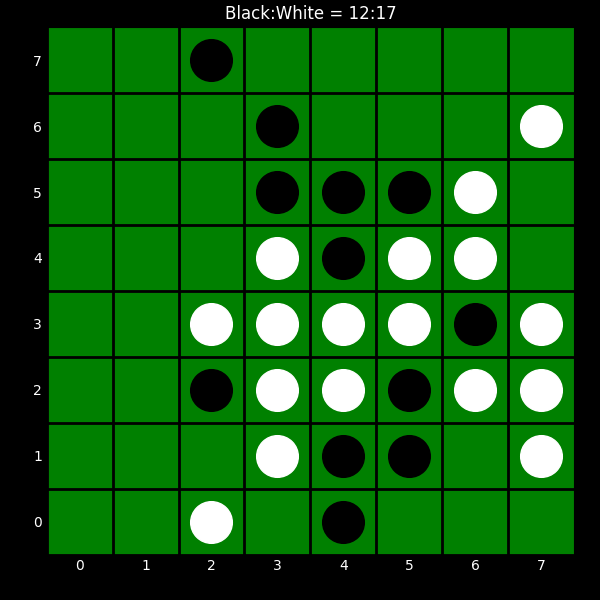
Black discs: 12
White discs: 17